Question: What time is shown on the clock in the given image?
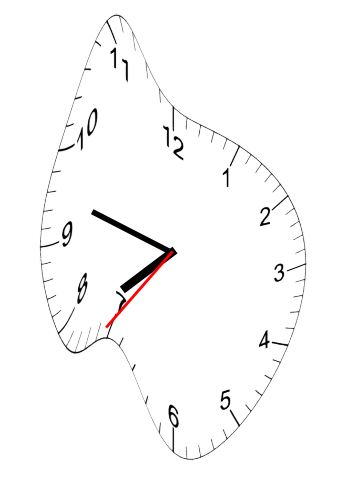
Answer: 07:47:36